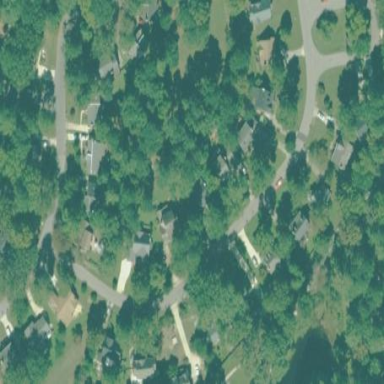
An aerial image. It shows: Residential area within neighborhood.